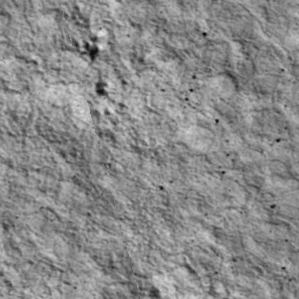
Label: non_frost